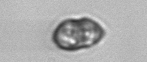
Label: Dinophyceae